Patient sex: M
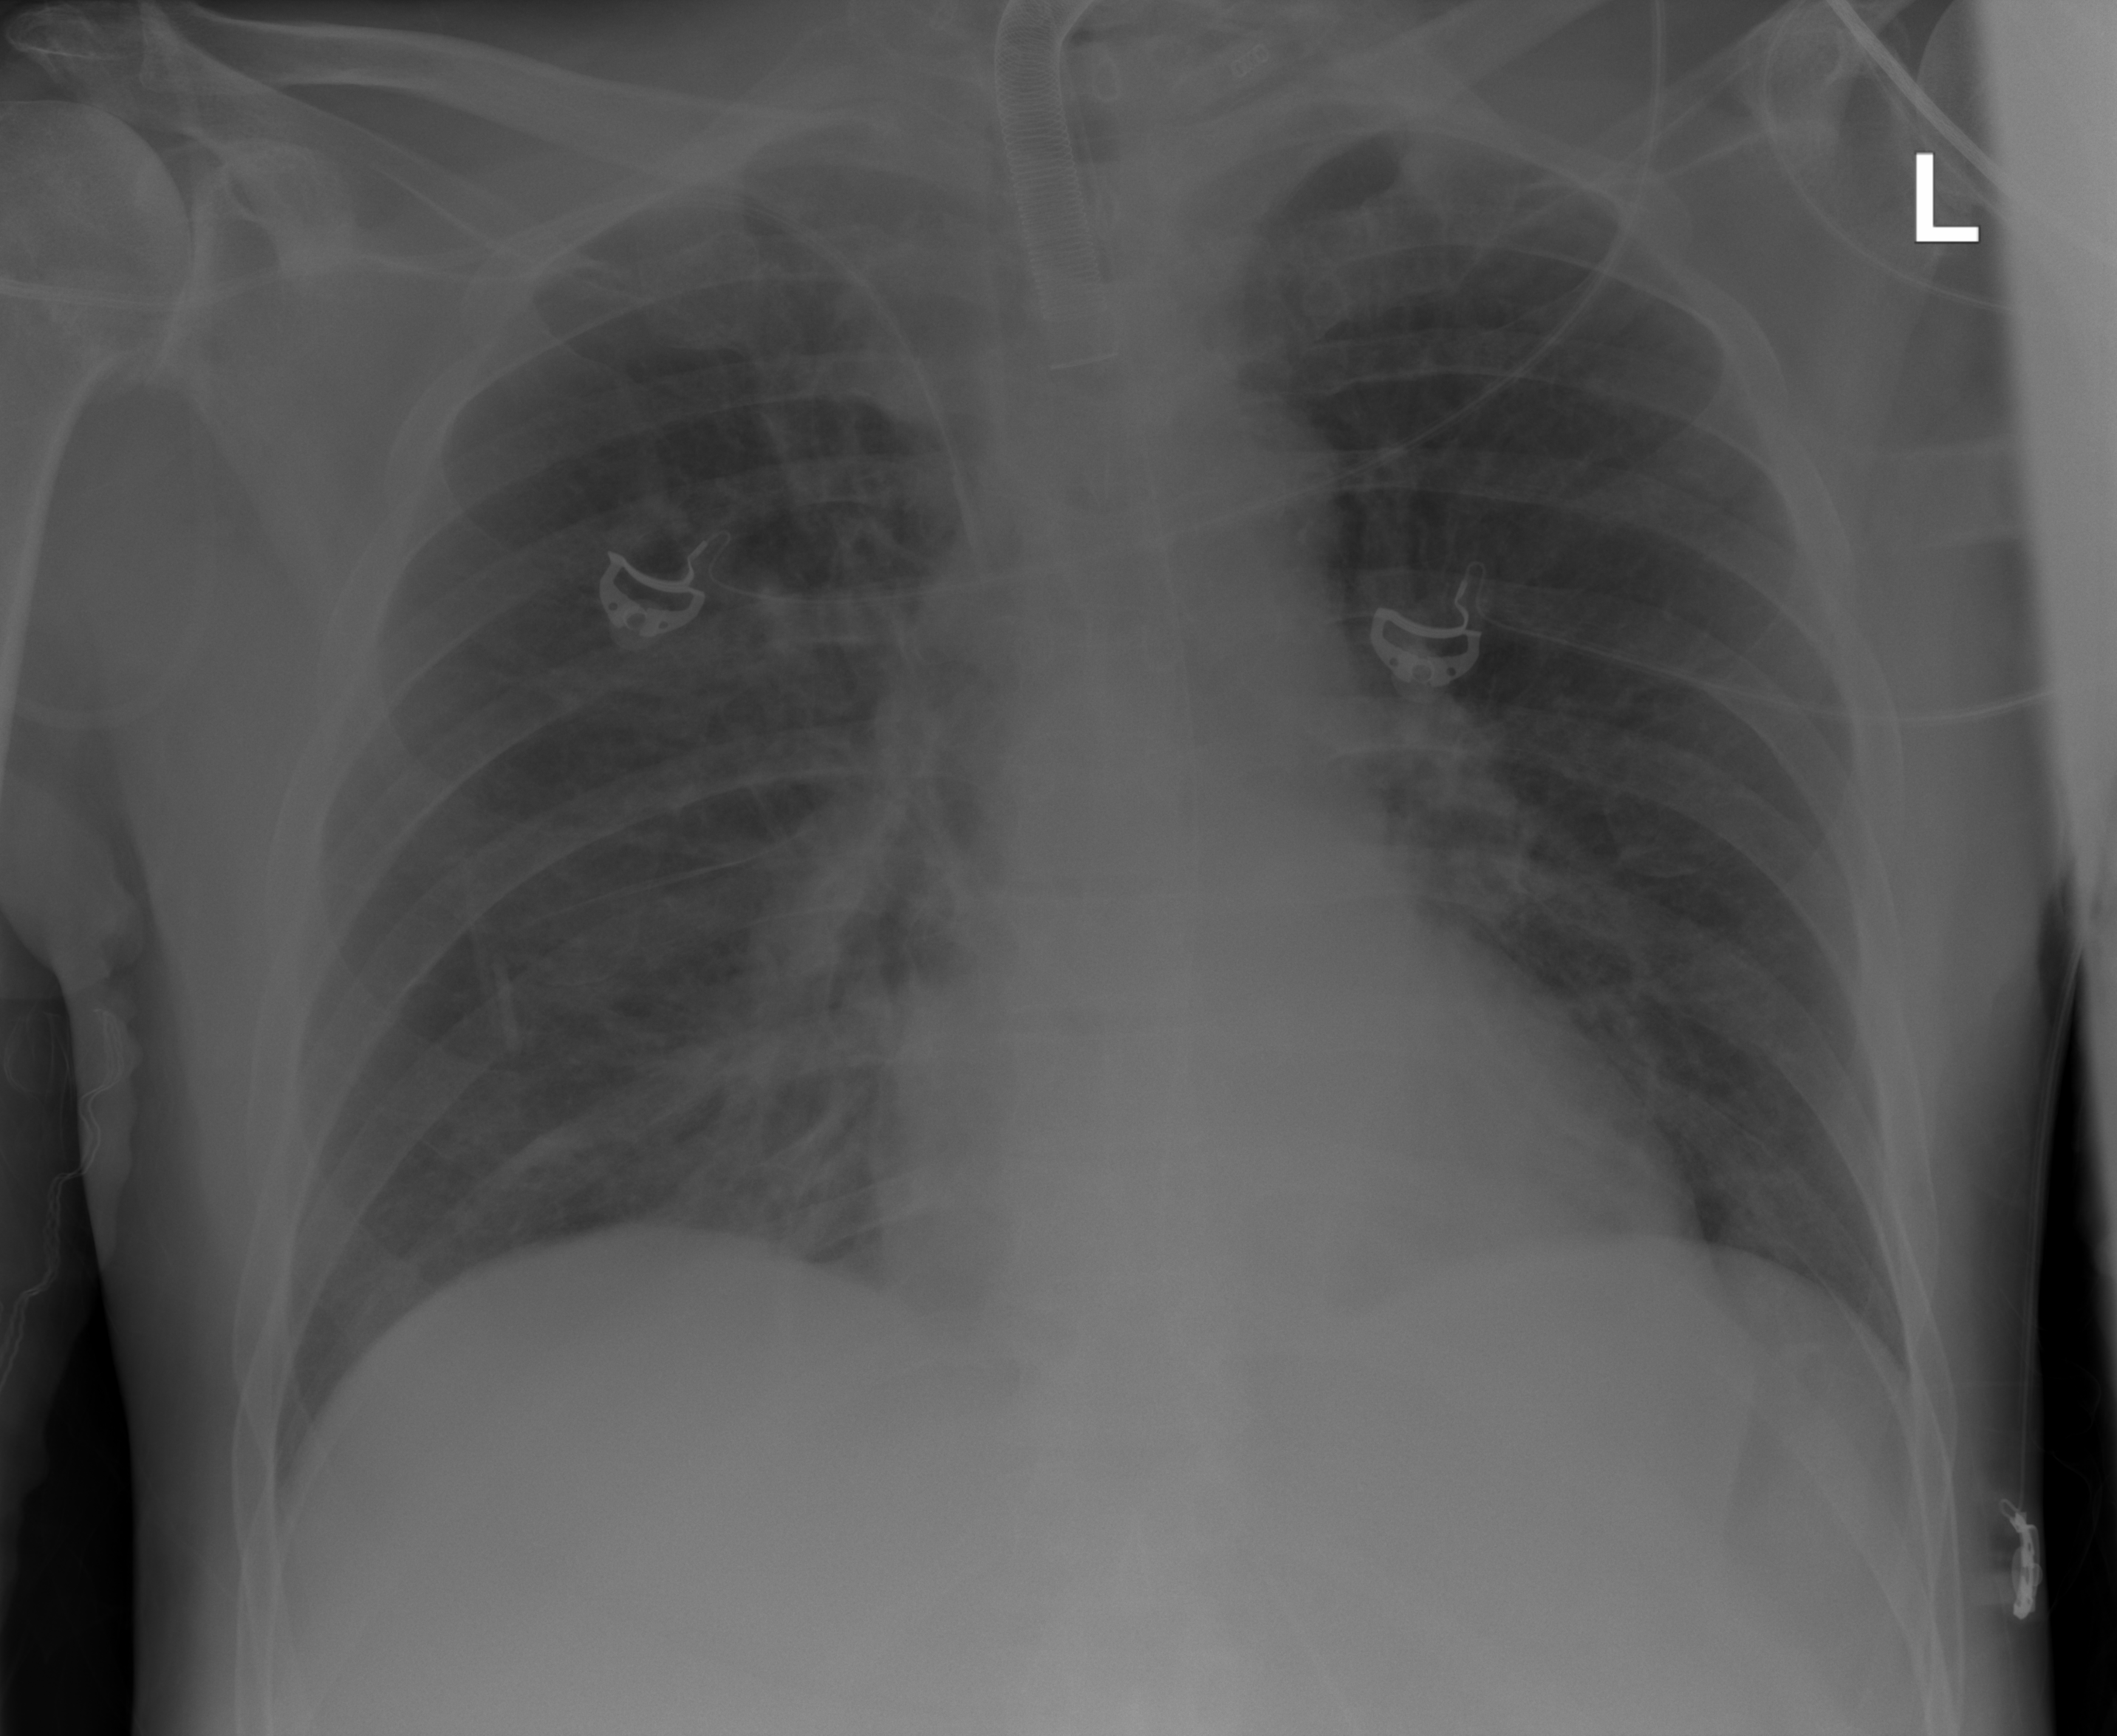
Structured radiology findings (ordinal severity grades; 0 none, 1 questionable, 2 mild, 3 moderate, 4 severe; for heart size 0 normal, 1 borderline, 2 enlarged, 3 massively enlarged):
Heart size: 0
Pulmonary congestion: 1
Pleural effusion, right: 2
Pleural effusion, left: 0
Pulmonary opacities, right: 2
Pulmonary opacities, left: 0
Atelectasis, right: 2
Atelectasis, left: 2